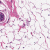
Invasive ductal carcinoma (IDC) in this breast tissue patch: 0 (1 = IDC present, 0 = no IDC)